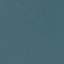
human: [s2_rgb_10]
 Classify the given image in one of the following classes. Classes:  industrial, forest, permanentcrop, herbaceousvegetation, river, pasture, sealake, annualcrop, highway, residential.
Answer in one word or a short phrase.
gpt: SeaLake